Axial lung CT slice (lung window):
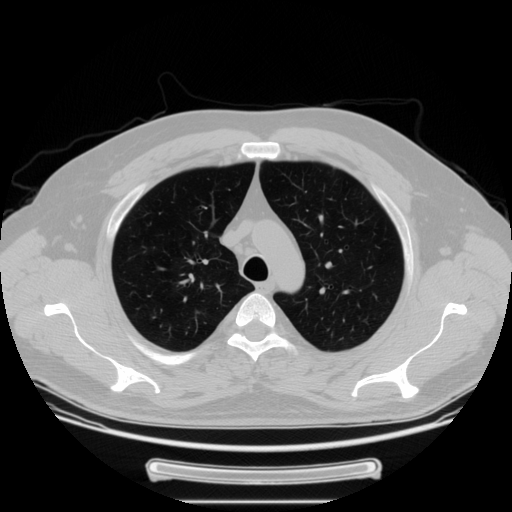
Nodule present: no